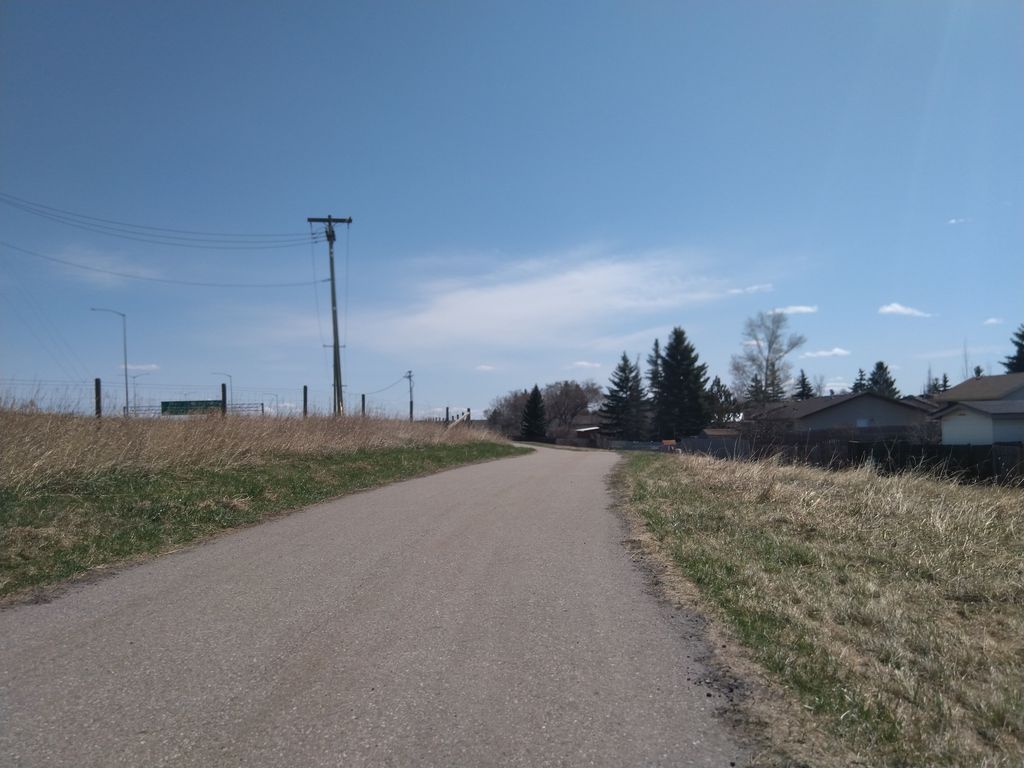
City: calgary